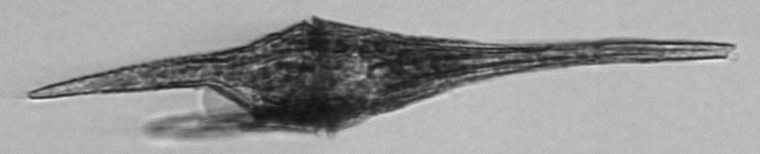
Label: Tripos_furca